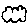
Label: cloud